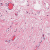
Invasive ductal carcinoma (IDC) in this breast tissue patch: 0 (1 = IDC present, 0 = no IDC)